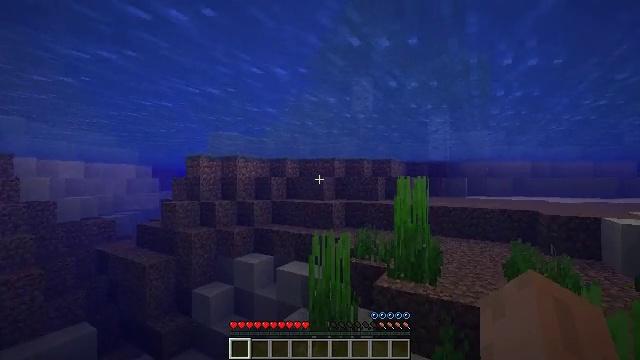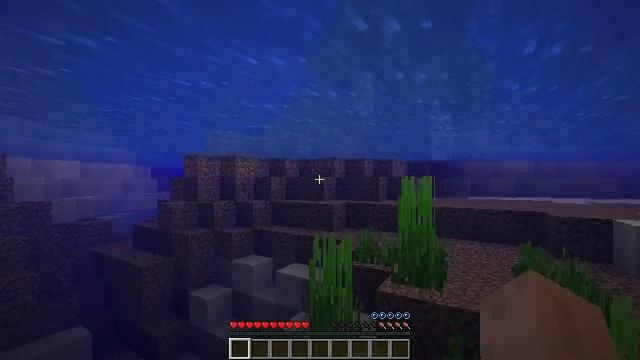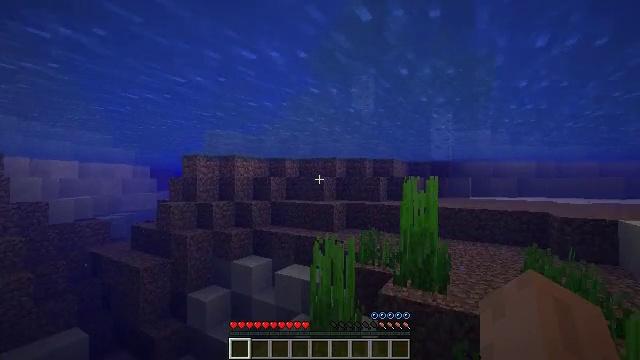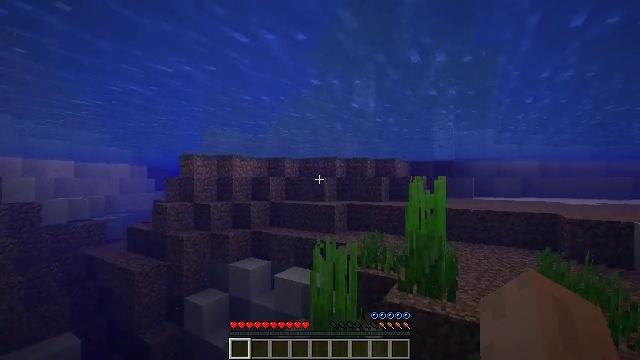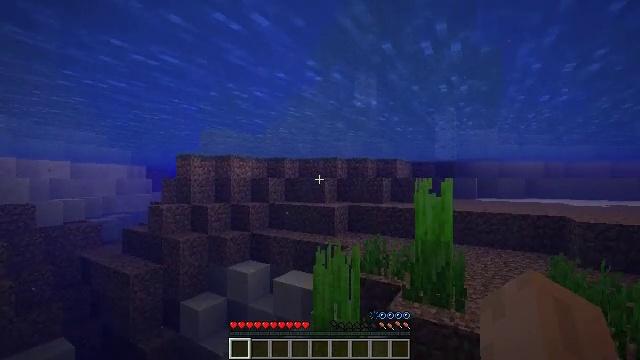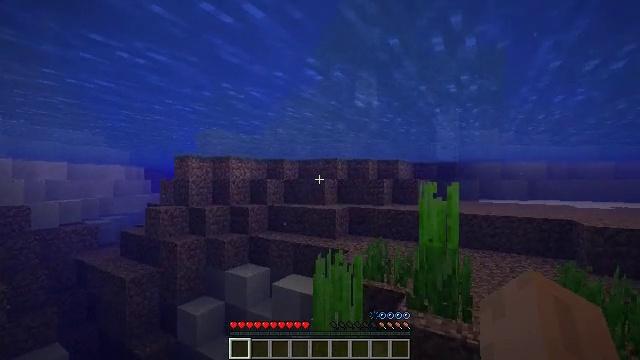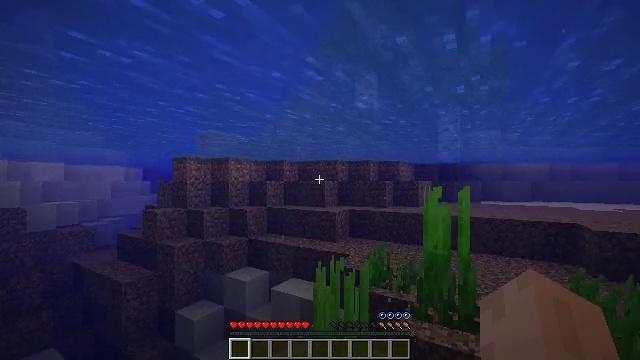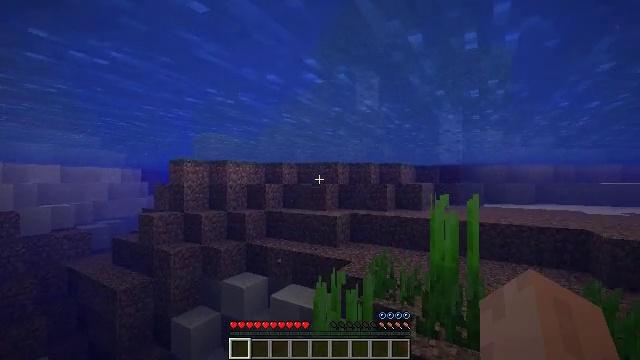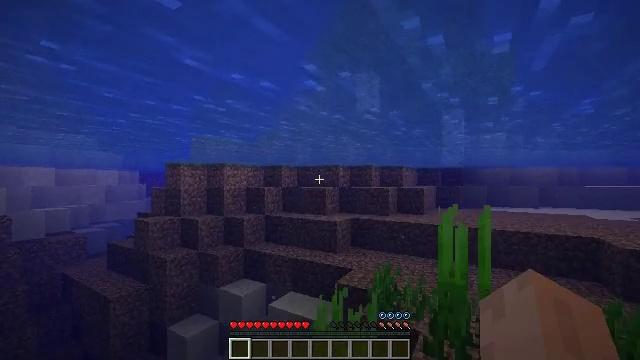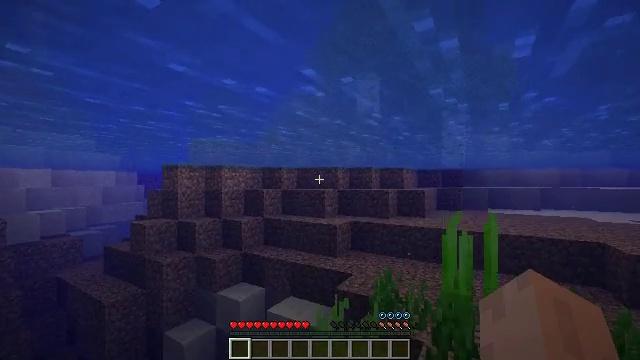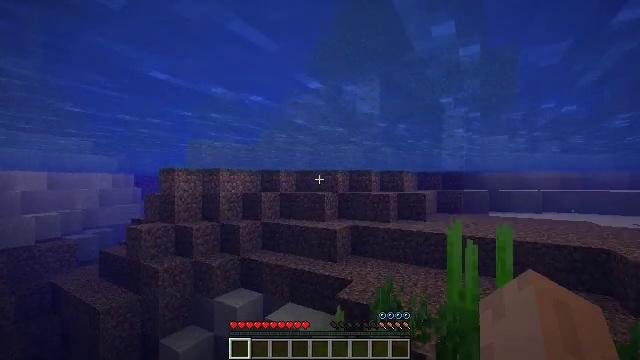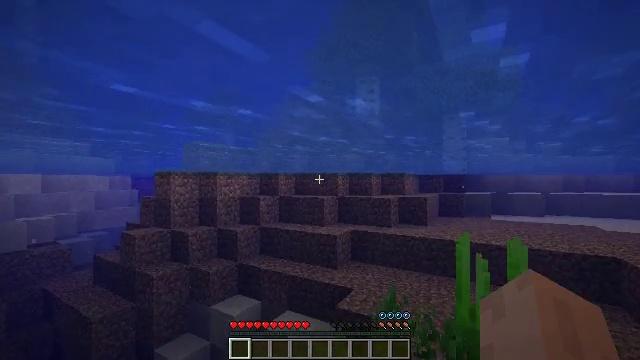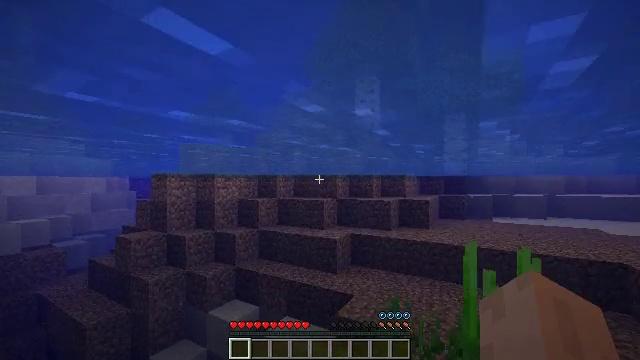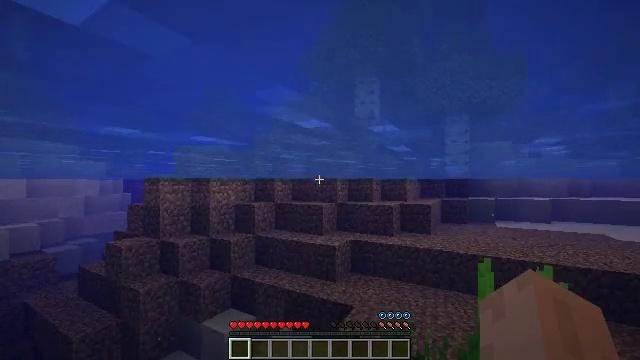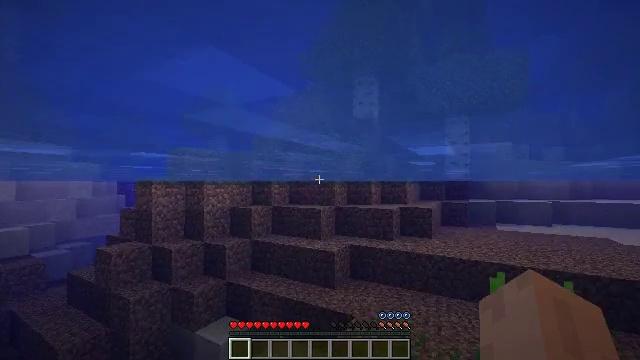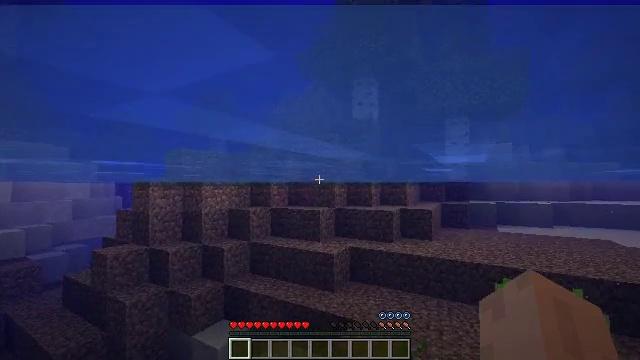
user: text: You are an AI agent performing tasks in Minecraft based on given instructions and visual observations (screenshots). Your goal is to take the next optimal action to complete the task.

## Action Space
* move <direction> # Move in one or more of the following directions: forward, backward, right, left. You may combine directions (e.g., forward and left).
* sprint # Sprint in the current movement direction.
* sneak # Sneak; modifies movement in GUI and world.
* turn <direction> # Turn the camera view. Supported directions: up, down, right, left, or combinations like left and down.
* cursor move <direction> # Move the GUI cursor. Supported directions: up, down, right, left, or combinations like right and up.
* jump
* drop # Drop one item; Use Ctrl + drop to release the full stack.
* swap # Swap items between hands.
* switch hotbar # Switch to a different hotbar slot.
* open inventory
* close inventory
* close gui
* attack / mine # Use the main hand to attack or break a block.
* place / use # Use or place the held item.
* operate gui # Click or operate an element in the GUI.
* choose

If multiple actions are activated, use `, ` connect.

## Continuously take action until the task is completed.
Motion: motion action
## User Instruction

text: Collect peony flowers for dye.
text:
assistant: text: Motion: move forward, sprint
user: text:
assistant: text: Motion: move forward, sprint
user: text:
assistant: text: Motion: move forward, sprint
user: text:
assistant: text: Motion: move forward, sprint, jump
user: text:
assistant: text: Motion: move forward, sprint, jump
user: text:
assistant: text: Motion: move forward, sprint, jump
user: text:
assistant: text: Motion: move forward, sprint, jump
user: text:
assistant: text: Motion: move forward, sprint, jump
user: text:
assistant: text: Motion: move forward, sprint, jump
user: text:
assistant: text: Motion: move forward, sprint, jump
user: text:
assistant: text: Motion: move forward, sprint
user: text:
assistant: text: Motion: move forward, sprint
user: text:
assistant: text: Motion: move forward, sprint
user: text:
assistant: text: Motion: move forward, sprint
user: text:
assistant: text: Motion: move forward, sprint
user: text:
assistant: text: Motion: move forward, sprint
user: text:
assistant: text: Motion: move forward, sprint
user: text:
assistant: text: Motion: move forward, sprint
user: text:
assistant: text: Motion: move forward, sprint
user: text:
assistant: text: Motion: move forward, sprint
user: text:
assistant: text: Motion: move forward, sprint
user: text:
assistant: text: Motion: move forward, sprint
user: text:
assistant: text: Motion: move forward, sprint
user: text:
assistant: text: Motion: move forward, sprint
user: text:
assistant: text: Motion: move forward, sprint
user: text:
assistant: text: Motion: move forward, sprint
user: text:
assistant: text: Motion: move forward, sprint
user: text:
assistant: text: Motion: move forward, sprint
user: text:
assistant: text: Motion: move forward, sprint
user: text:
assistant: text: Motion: move forward, sprint